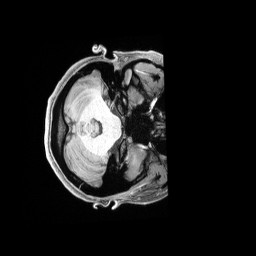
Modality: T1w
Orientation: axial
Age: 28
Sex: female
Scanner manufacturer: siemens
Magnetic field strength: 3 T
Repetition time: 2.4 s
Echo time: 0.00228 s